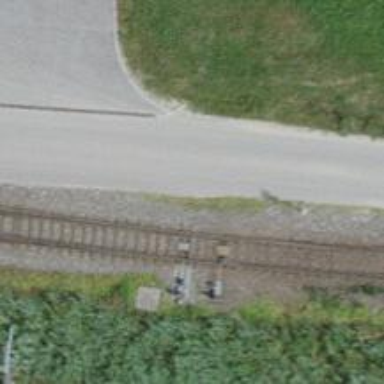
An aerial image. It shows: Railway switch.